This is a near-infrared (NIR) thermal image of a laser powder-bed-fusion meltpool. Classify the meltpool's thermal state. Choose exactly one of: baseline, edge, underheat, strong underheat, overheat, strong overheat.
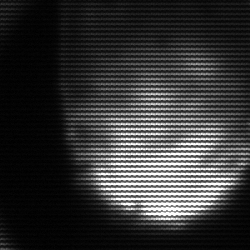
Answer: edge